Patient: sex F, age 60
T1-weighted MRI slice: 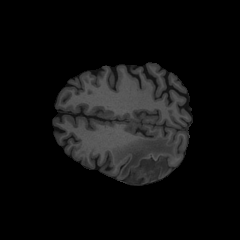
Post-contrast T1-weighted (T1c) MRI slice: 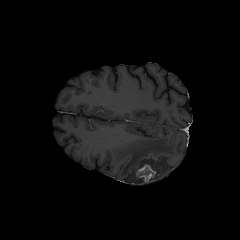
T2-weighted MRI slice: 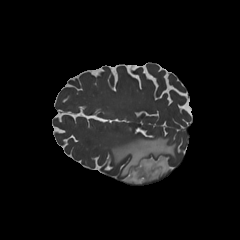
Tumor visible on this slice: yes
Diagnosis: Glioblastoma, IDH-wildtype
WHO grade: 4